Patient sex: M
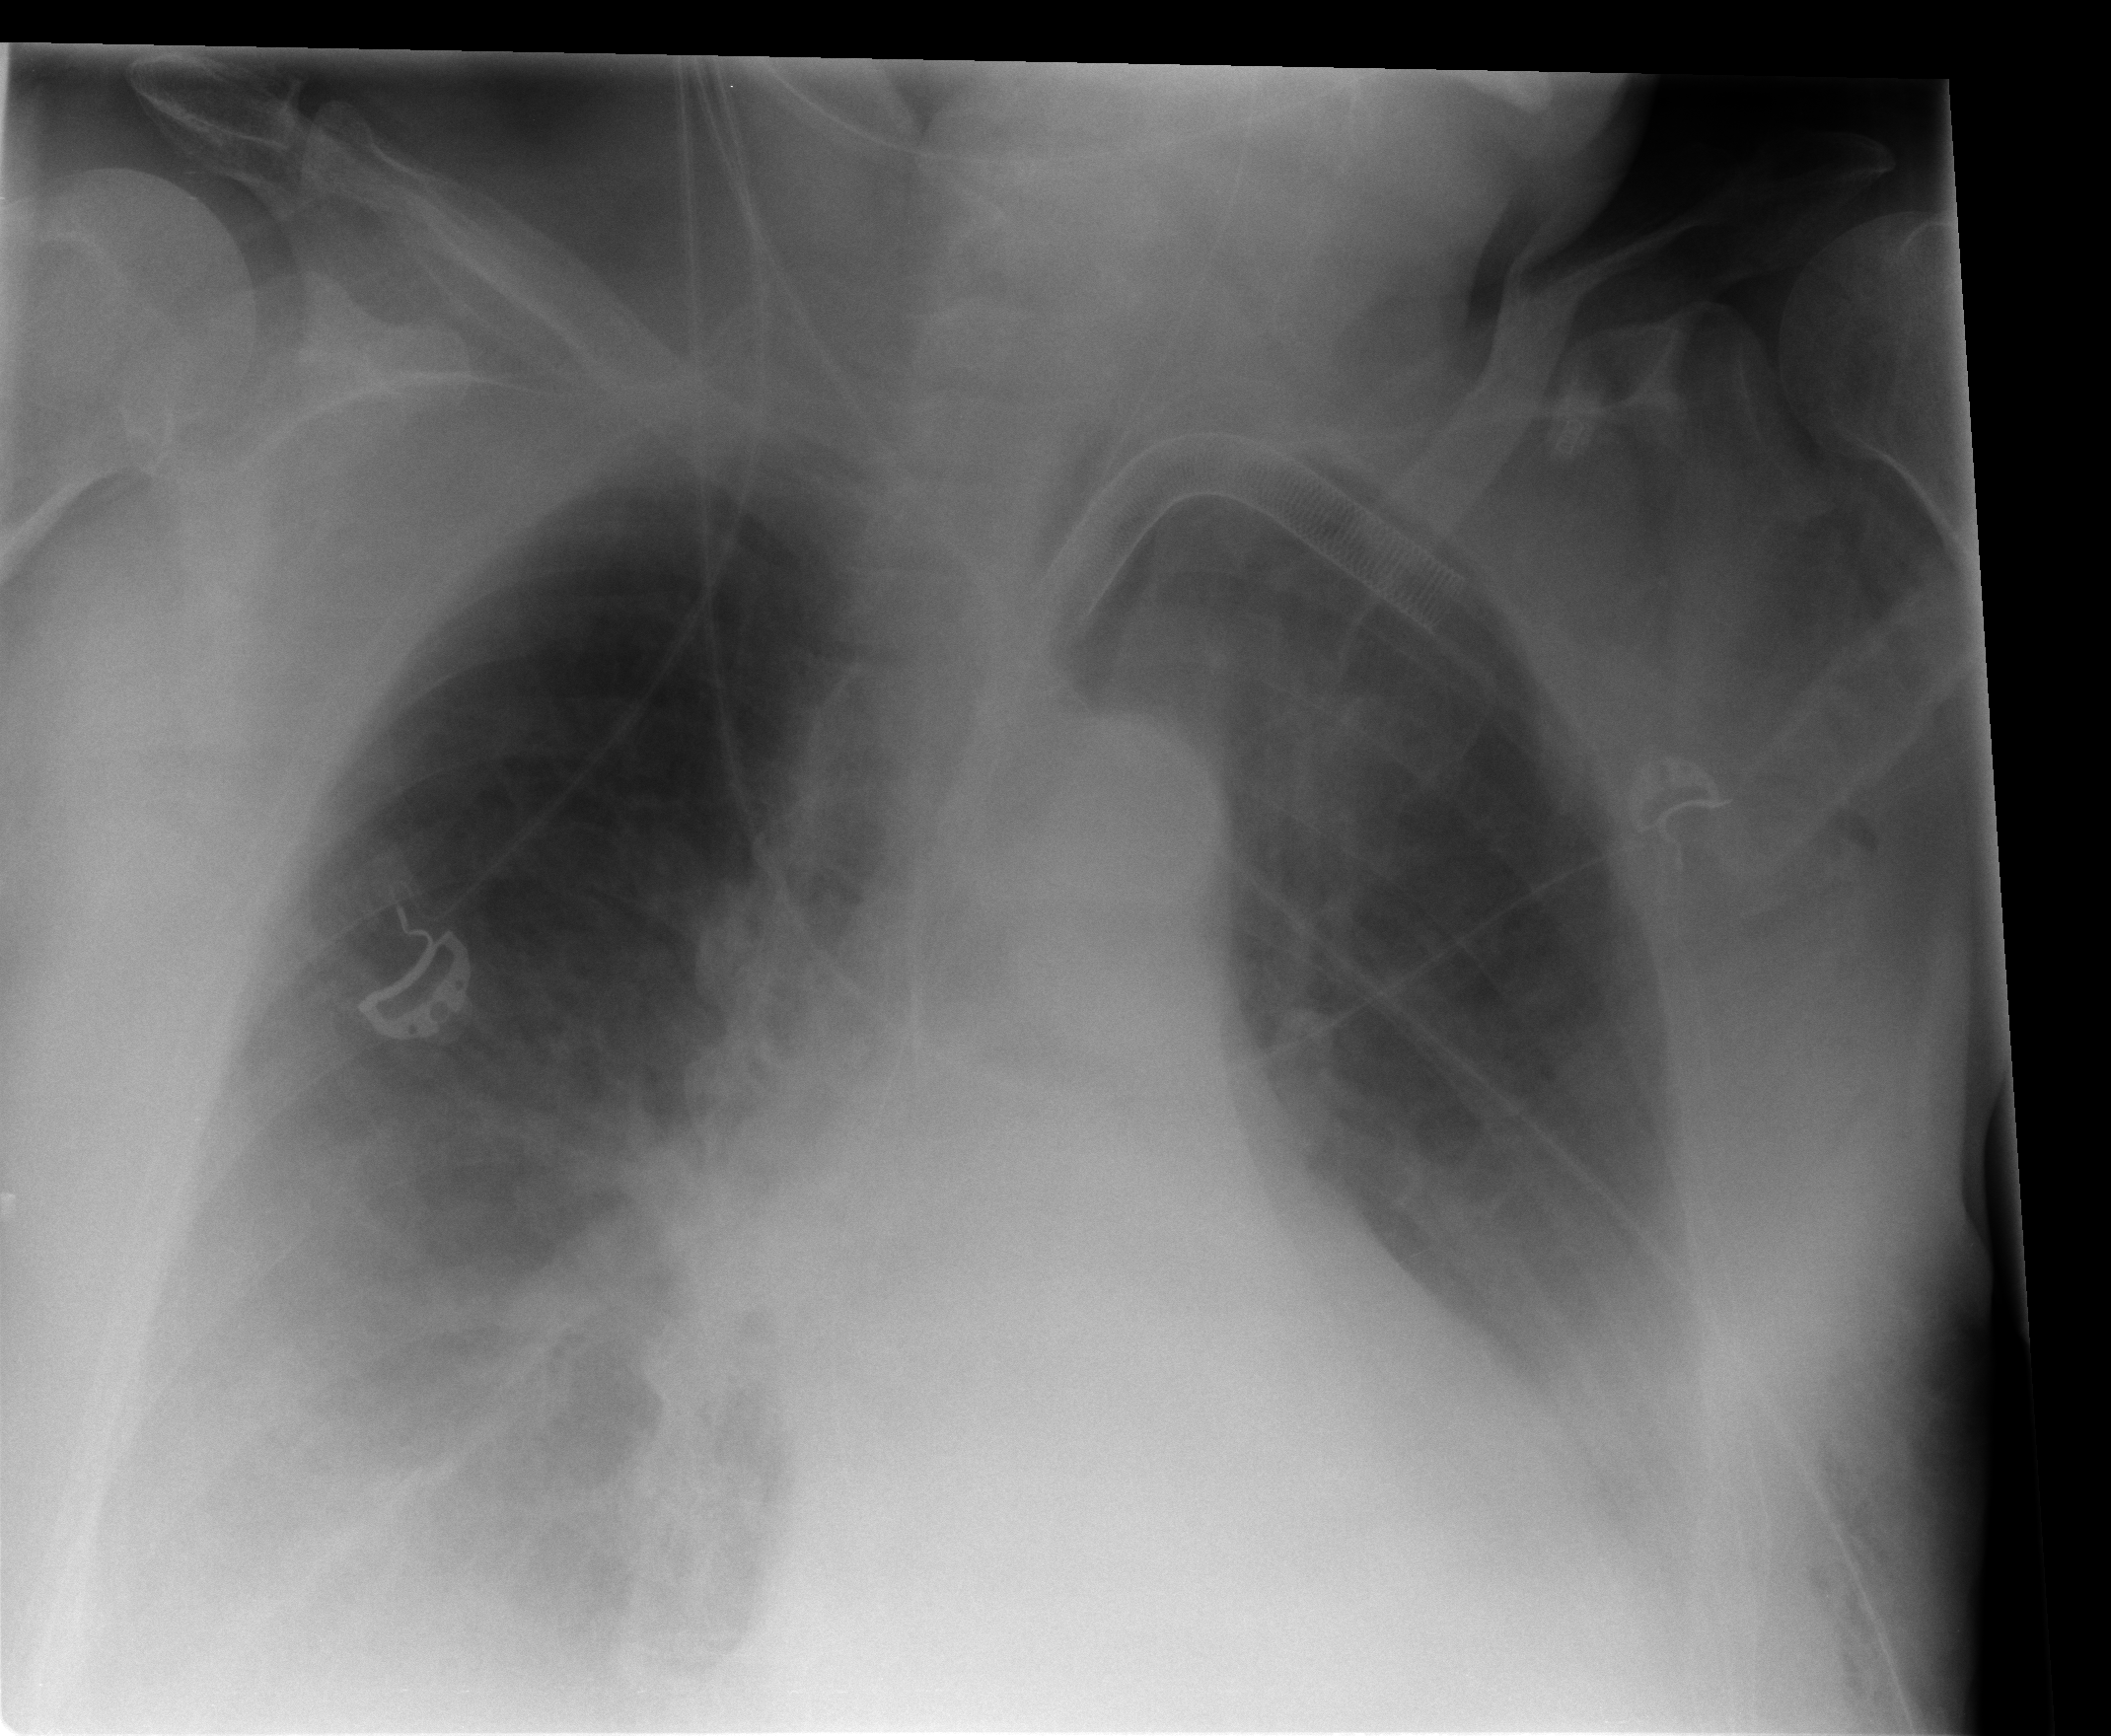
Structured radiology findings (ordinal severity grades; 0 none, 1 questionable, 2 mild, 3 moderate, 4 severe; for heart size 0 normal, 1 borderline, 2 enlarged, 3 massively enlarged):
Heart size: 2
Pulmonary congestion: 1
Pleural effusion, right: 3
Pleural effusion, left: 3
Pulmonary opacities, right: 2
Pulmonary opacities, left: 2
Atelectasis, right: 3
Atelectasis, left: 3